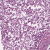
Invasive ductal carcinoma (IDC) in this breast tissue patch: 1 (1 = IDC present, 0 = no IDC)